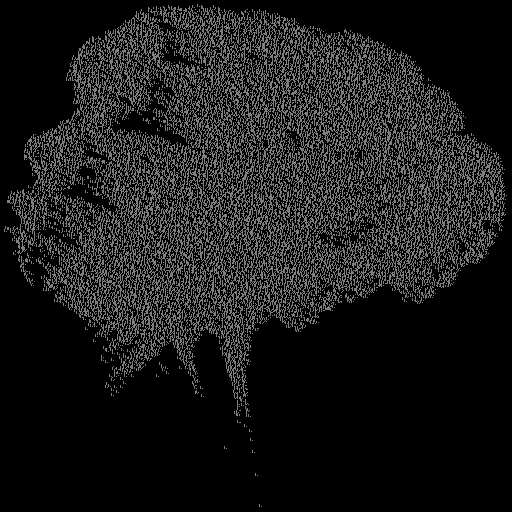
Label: broccoli